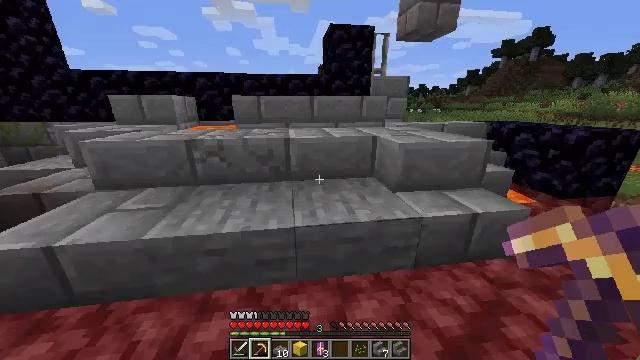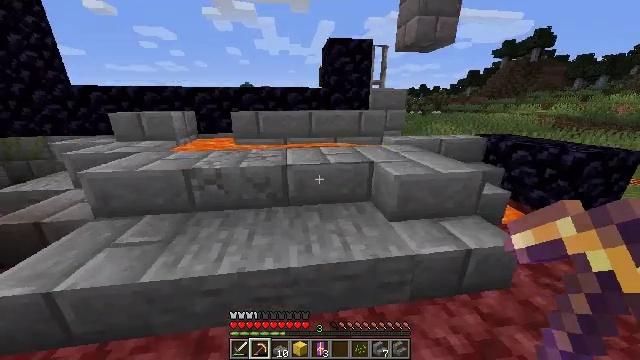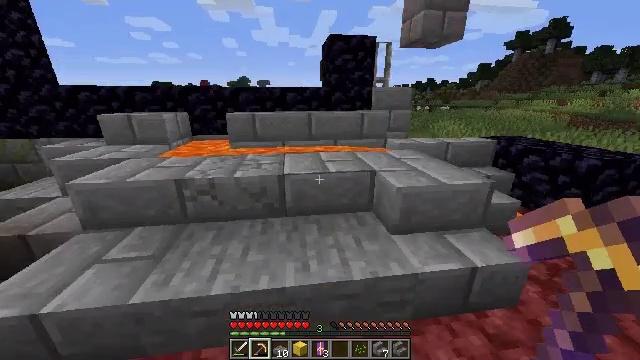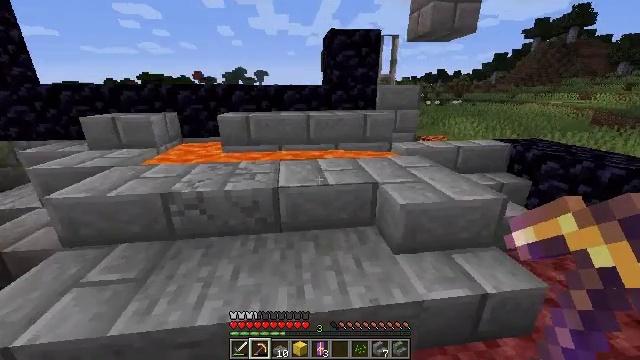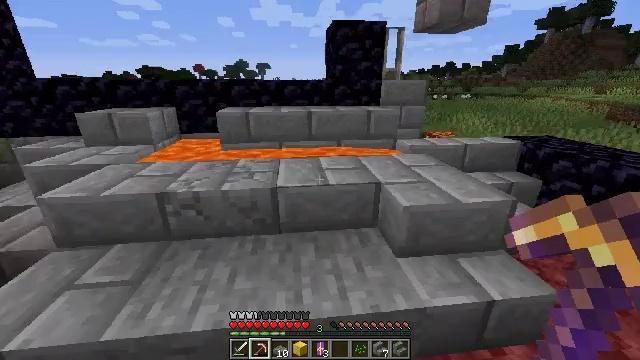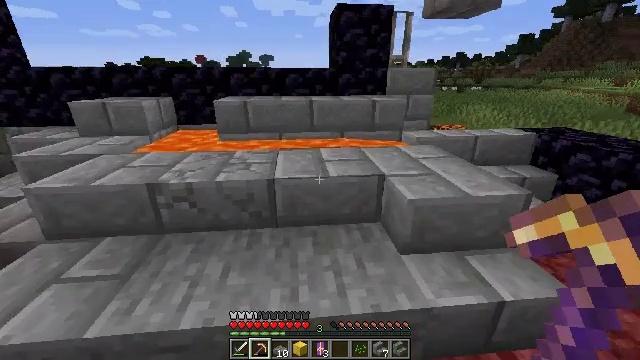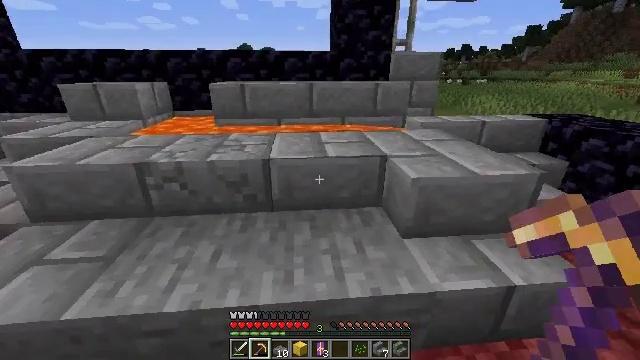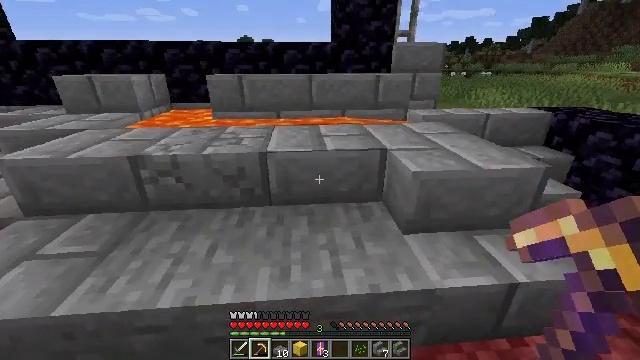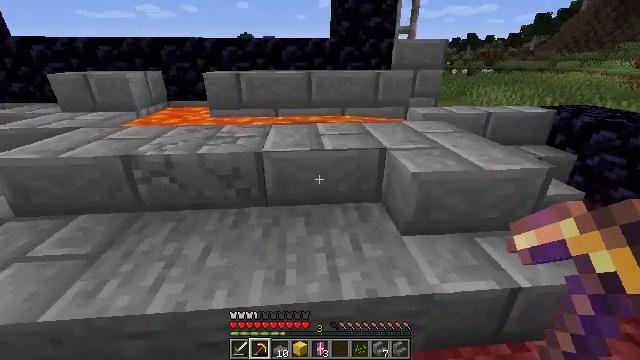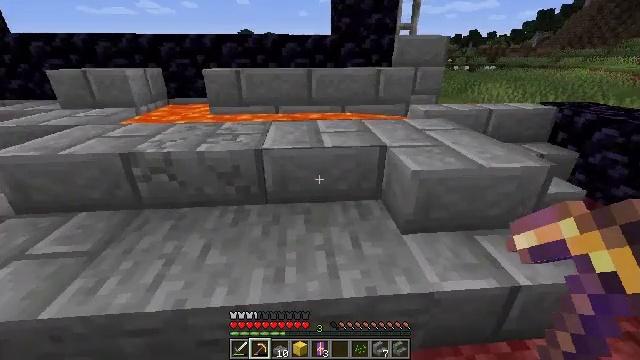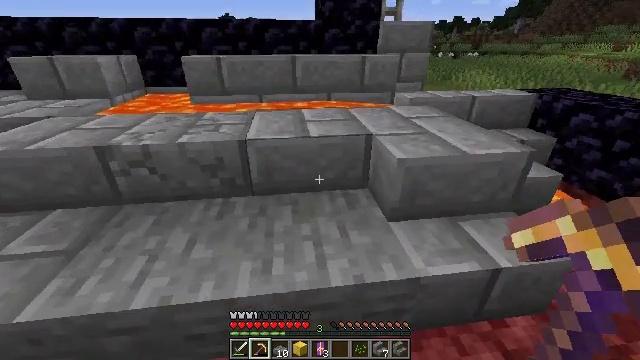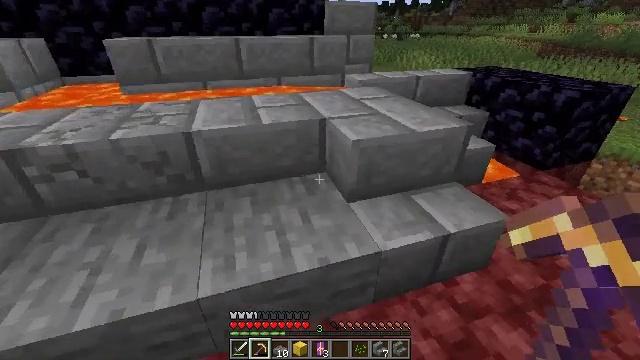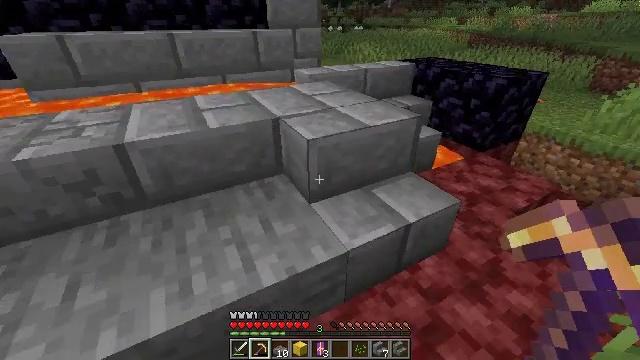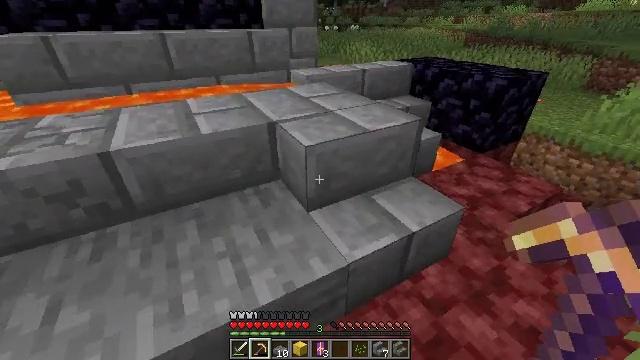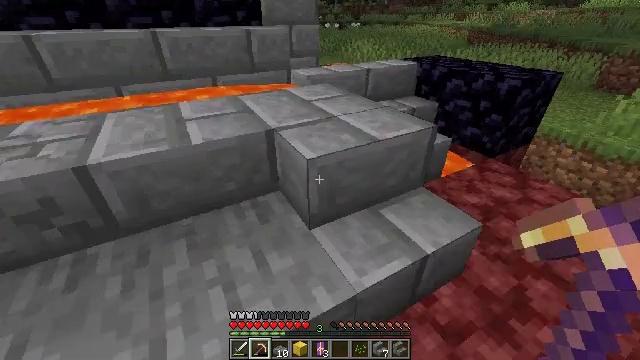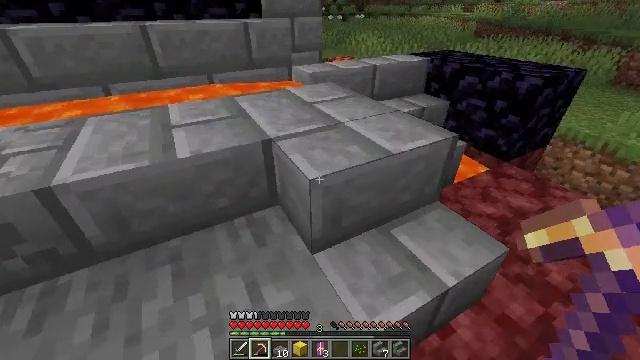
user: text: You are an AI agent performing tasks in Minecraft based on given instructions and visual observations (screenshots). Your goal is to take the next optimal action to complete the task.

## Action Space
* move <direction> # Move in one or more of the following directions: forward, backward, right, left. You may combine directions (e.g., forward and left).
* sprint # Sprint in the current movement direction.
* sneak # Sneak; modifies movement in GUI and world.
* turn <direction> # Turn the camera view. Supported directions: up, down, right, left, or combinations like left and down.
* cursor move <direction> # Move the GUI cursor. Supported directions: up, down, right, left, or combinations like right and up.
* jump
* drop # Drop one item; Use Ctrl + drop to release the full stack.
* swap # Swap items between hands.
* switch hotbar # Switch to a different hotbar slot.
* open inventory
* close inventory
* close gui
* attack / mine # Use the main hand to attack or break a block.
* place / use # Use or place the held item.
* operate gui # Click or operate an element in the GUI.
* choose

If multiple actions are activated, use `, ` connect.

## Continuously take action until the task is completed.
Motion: motion action
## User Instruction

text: Attack the stone bricks to gather materials.
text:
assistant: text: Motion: move forward, jump
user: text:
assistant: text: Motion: move forward
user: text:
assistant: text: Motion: move forward
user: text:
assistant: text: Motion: no_op
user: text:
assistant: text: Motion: turn left and down
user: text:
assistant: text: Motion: turn down
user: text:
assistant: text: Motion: turn down
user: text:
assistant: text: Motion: no_op
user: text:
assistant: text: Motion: no_op
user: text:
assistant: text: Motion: turn right and down
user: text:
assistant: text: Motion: turn right and down
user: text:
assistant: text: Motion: move forward, turn right and down
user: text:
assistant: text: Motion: move forward
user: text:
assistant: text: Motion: move forward
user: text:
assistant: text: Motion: move forward, turn down
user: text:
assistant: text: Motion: move forward, turn down
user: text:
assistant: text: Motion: move forward, turn down
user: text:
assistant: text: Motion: move forward, turn down
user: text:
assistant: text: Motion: turn down
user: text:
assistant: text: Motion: turn down
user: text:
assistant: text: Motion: turn down, attack / mine
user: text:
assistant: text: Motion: turn right and down, attack / mine
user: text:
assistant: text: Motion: attack / mine
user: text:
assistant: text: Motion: turn down, attack / mine
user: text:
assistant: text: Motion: turn down, attack / mine
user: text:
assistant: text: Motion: turn down, attack / mine
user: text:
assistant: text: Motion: no_op